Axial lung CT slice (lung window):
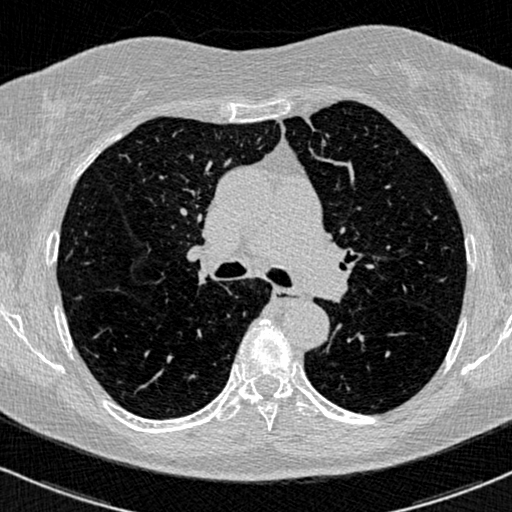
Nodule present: no